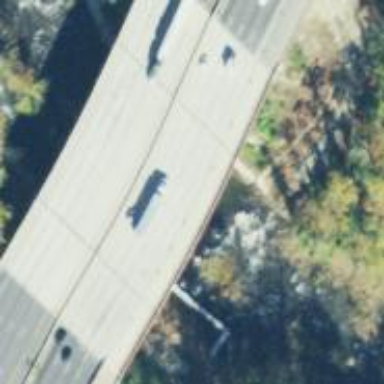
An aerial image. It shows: Bridge.